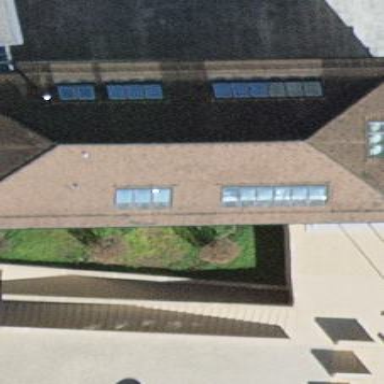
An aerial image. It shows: Office building.